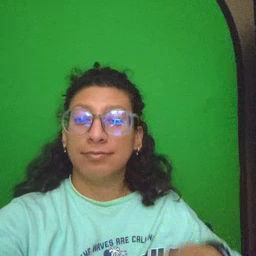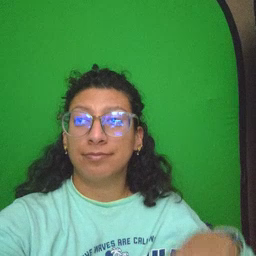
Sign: helicopter